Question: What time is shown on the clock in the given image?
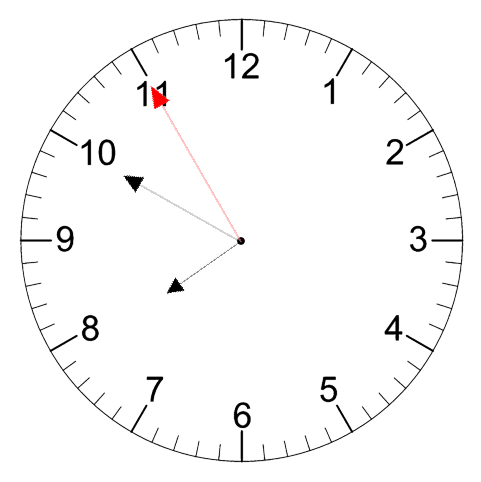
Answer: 07:49:55